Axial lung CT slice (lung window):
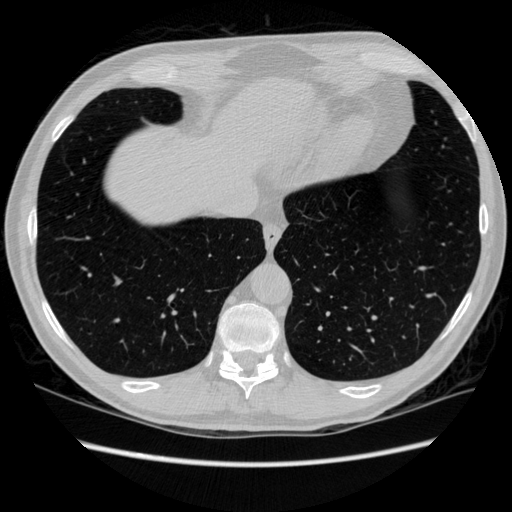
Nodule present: no